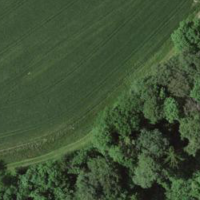
EUNIS habitat code: 52
Species observed at this site:
Erithacus rubecula
Phylloscopus collybita
Larus michahellis